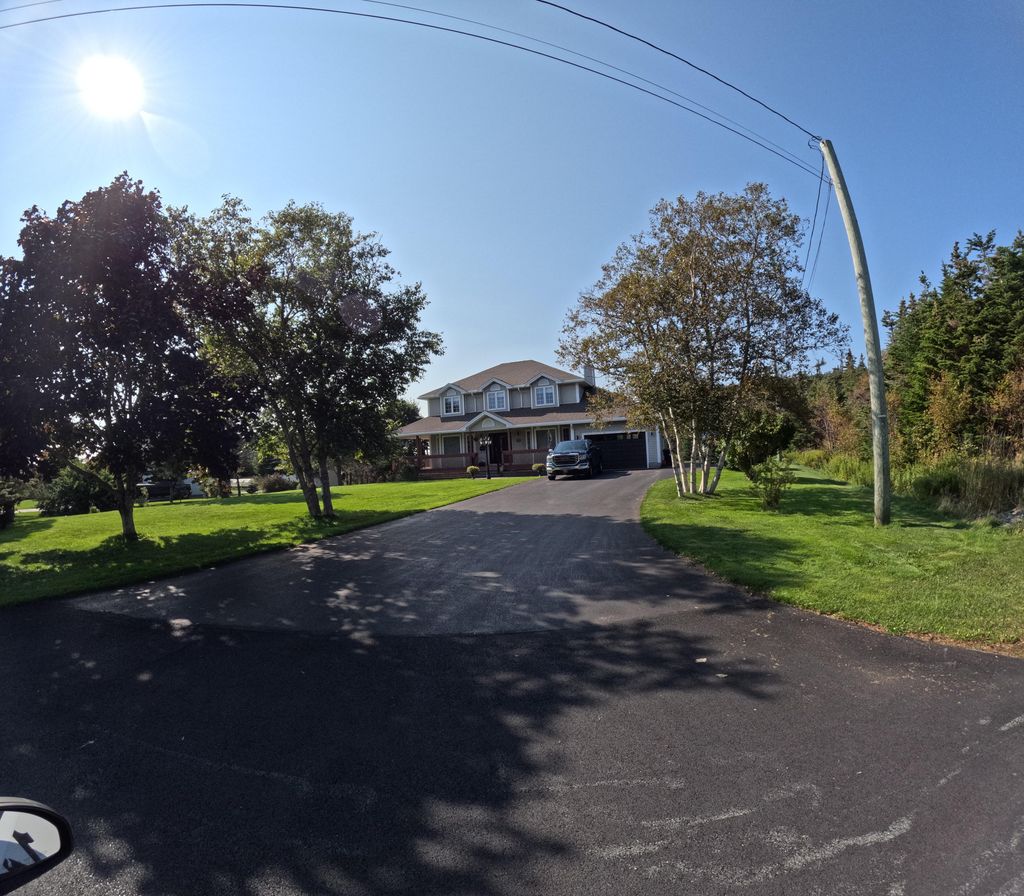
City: st_johns